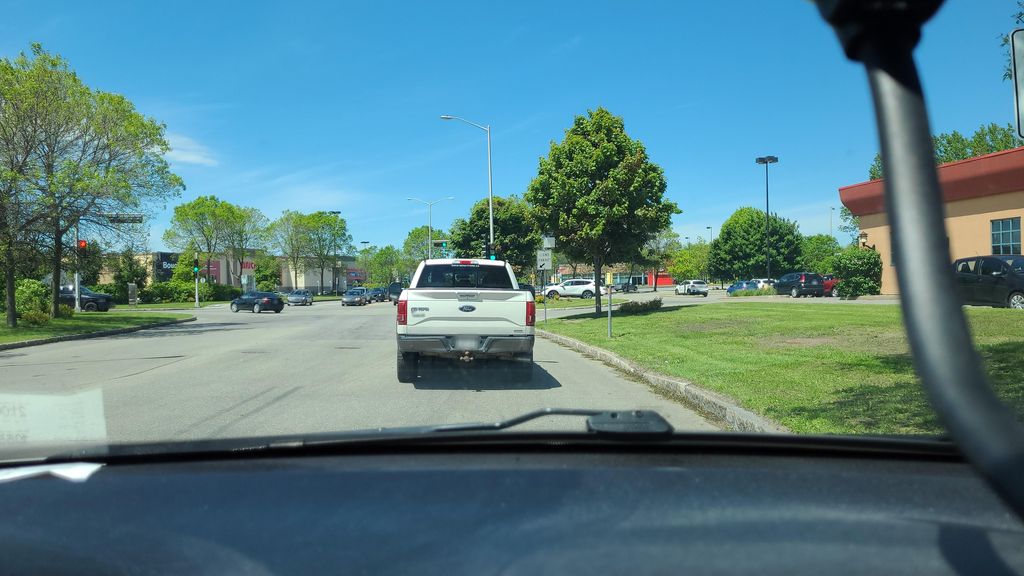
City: quebec_city